Question: This is may sound like a very simple question for some of you, but I'm very new programming. I'm pulling data from a SharePoint list using SPServices GetListItems. This is the js:
'''
$(document).ready(function () {
var colors = ["#5179D6", "#66CC66", "#EF2F41", "#FFC700", "#61BDF2", "#FF7900", "#7588DD", "#2F5E8C", "#07BACE", "#BAE55C", "#BA1871", "#FFFFCC", "#BDE6FC", "#C7C7C7", "#ADA8FF", "#2FA675"];
$().SPServices({
operation: "GetListItems",
async: false,
listName: "Test",
CAMLViewFields: "<ViewFields><FieldRef Name='Person' /><FieldRef Name='Age' /><FieldRef Name='Earnings' /><FieldRef Name='Names' /></ViewFields>",
completefunc: function (xData, Status) {
$(xData.responseXML).SPFilterNode("z:row").each(function () {
var theheight = $(this).attr("ows_Earnings") + 'px';
var barras = '<div class="barras" style="height:' + theheight + '">' + $(this).attr("ows_Names") + '</div>';
$('#graficos').append(barras);
////////
$('.barras').each(function (idx) {
$(this).css({ 'background': colors[idx % 16] });
});
});
} //end of completeFunc
}); //end of SPServices
}); //end of jQuery function
'''
And this is the HTML:
'''
<div id="graficos" style="height:500px"></div>
'''
I can pull the data with no issues and create the bars. The issue I'm having is that the bars look "upside down":

I would like the "flat" part to be in the bottom. I apologize if this looks like a uneducated question (which it is!), but I haven't been able to figure it out. Thanks!
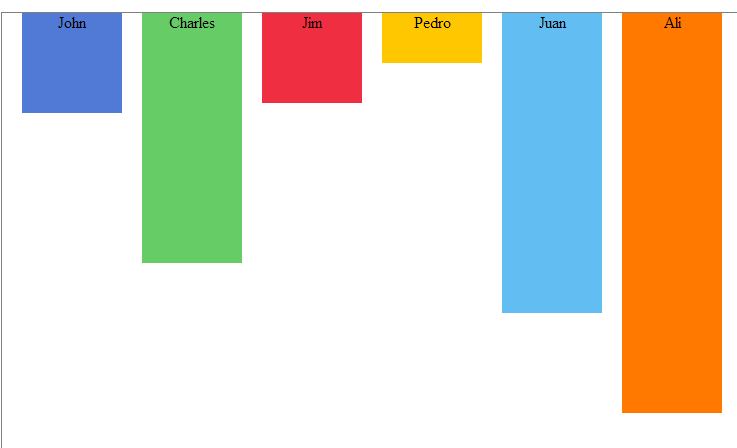
Answer: As you know the exact height of each div, you could adjust with a margin:
''<div class="barras" style="height:' + theheight + 'px; margin-top:' + (500-theheight) + 'px;">''
Proof of concept here: <URL>
Important! In html, ids are unique, so you should not create multiple elements with the id "barras".